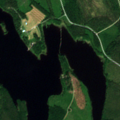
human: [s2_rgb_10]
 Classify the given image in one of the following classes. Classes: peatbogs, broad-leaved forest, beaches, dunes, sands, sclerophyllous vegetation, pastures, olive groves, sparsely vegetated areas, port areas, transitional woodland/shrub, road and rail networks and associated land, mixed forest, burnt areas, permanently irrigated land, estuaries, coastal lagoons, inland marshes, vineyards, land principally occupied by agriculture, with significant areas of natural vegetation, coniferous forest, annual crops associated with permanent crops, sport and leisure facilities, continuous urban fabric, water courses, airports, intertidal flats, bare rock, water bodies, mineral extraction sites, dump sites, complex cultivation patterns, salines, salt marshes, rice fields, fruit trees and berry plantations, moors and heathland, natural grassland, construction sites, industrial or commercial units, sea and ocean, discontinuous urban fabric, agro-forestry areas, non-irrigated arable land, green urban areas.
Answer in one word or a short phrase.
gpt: coniferous forest, mixed forest, transitional woodland/shrub, water bodies